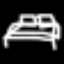
Label: bed